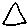
Label: triangle